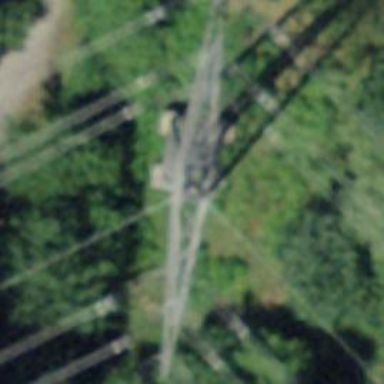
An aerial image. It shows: Three power lines with cables.